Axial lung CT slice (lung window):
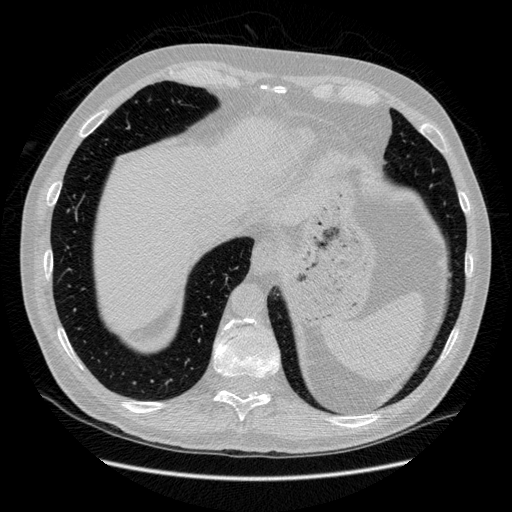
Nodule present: no